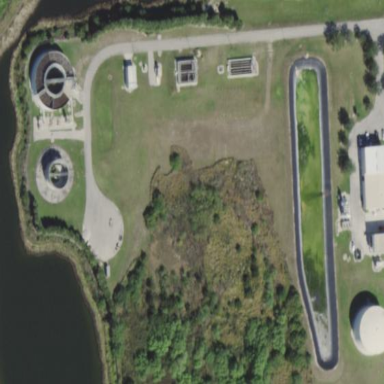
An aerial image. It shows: View of wastewater plant.